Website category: sports
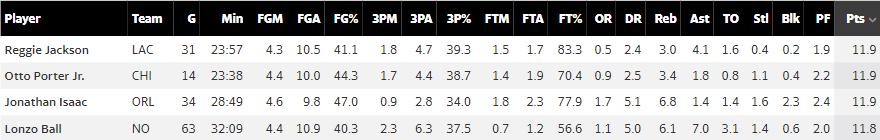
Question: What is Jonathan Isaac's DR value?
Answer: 5.1

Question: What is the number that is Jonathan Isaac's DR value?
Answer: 5.1

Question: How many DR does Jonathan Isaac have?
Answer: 5.1

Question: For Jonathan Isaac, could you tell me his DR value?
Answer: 5.1

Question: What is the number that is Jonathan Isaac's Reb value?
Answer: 6.8

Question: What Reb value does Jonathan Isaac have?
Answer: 6.8

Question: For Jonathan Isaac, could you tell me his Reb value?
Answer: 6.8

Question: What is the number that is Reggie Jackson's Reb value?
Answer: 3.0

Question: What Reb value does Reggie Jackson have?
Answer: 3.0

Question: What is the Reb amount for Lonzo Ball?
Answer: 6.1

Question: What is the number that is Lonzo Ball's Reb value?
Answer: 6.1

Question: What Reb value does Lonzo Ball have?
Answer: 6.1

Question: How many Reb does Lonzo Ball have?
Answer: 6.1

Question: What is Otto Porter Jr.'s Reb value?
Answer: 3.4

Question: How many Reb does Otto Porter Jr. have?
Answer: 3.4

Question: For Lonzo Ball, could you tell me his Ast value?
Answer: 7.0

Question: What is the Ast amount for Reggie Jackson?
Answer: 4.1

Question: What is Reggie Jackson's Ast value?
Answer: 4.1

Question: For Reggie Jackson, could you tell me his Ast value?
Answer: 4.1

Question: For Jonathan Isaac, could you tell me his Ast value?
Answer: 1.4

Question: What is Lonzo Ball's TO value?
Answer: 3.1

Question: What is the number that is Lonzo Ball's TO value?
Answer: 3.1

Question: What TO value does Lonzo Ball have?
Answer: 3.1

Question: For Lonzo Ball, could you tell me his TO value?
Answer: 3.1

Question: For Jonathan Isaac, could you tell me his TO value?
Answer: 1.4

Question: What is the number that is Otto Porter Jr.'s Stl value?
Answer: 1.1

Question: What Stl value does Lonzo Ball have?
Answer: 1.4

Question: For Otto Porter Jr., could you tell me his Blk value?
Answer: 0.4

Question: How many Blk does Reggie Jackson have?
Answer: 0.2

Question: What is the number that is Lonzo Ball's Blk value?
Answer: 0.6

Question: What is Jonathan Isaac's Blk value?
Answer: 2.3

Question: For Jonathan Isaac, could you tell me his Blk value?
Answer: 2.3

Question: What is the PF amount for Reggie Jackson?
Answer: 1.9

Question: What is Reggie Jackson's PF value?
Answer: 1.9

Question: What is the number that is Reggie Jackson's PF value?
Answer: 1.9

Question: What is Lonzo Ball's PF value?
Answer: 2.0

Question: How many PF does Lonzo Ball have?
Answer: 2.0

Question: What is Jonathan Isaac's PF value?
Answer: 2.4

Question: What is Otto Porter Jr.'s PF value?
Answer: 2.2

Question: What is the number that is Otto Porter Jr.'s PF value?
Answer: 2.2

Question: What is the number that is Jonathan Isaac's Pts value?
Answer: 11.9

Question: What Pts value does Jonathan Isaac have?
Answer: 11.9